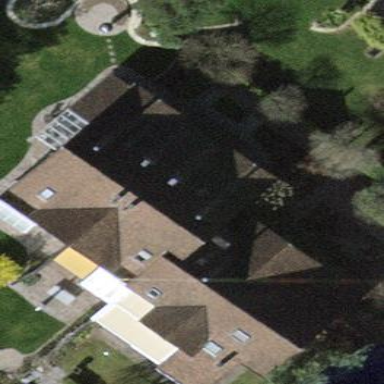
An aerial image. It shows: Terrace building.